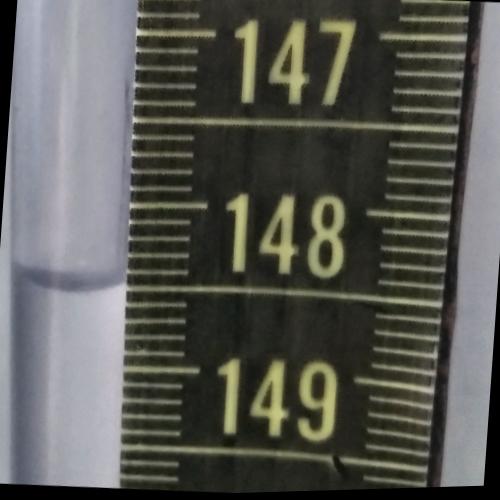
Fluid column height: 148.5 cm